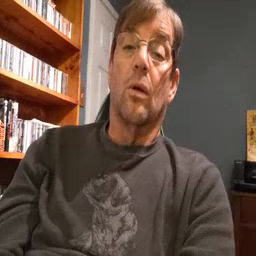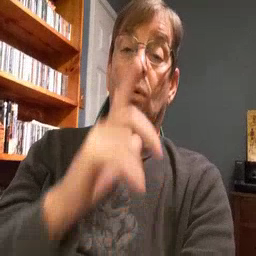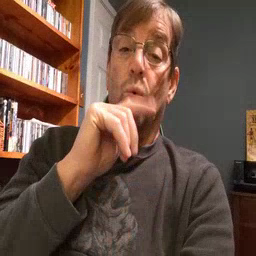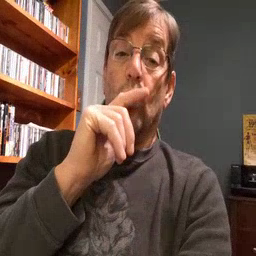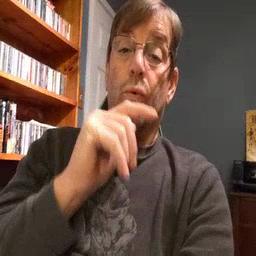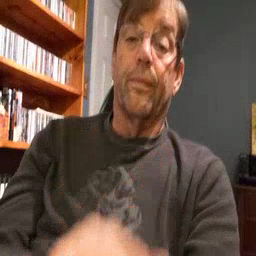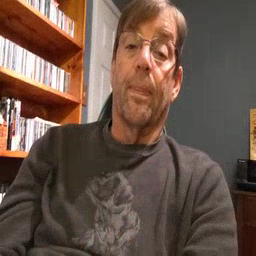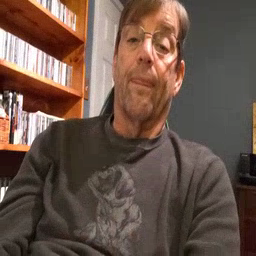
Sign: who